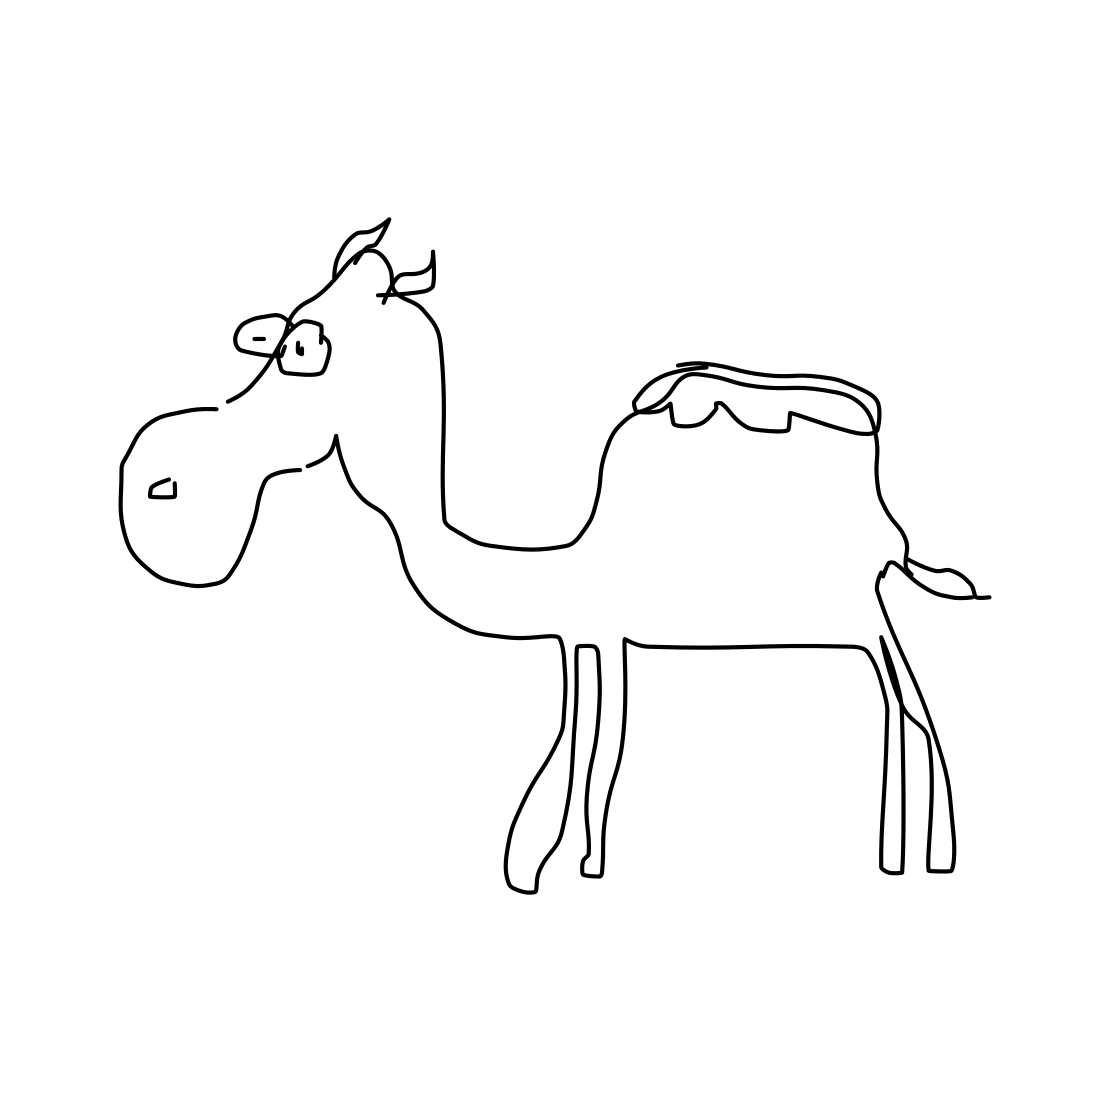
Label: camel